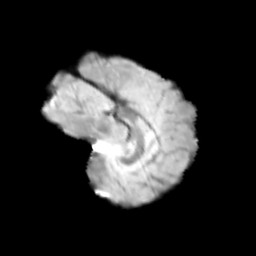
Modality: T2w
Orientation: sagittal
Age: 10
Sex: female
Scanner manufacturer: siemens
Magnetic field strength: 3 T
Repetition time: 3.8 s
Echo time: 0.07 s